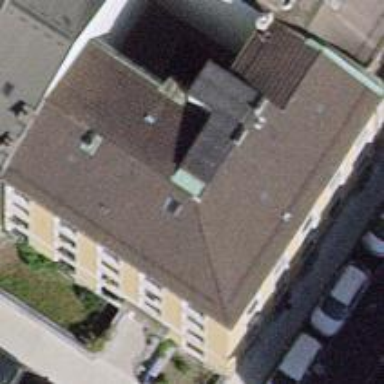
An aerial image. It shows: Hipped-roof building with apartments.